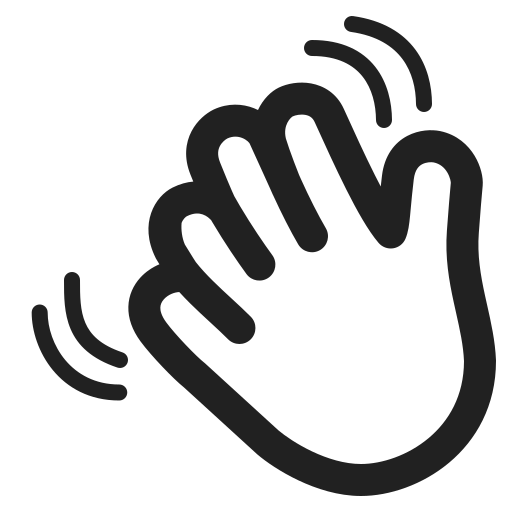
waving hand high contrast default